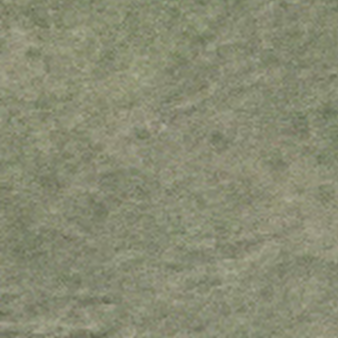
Label: other